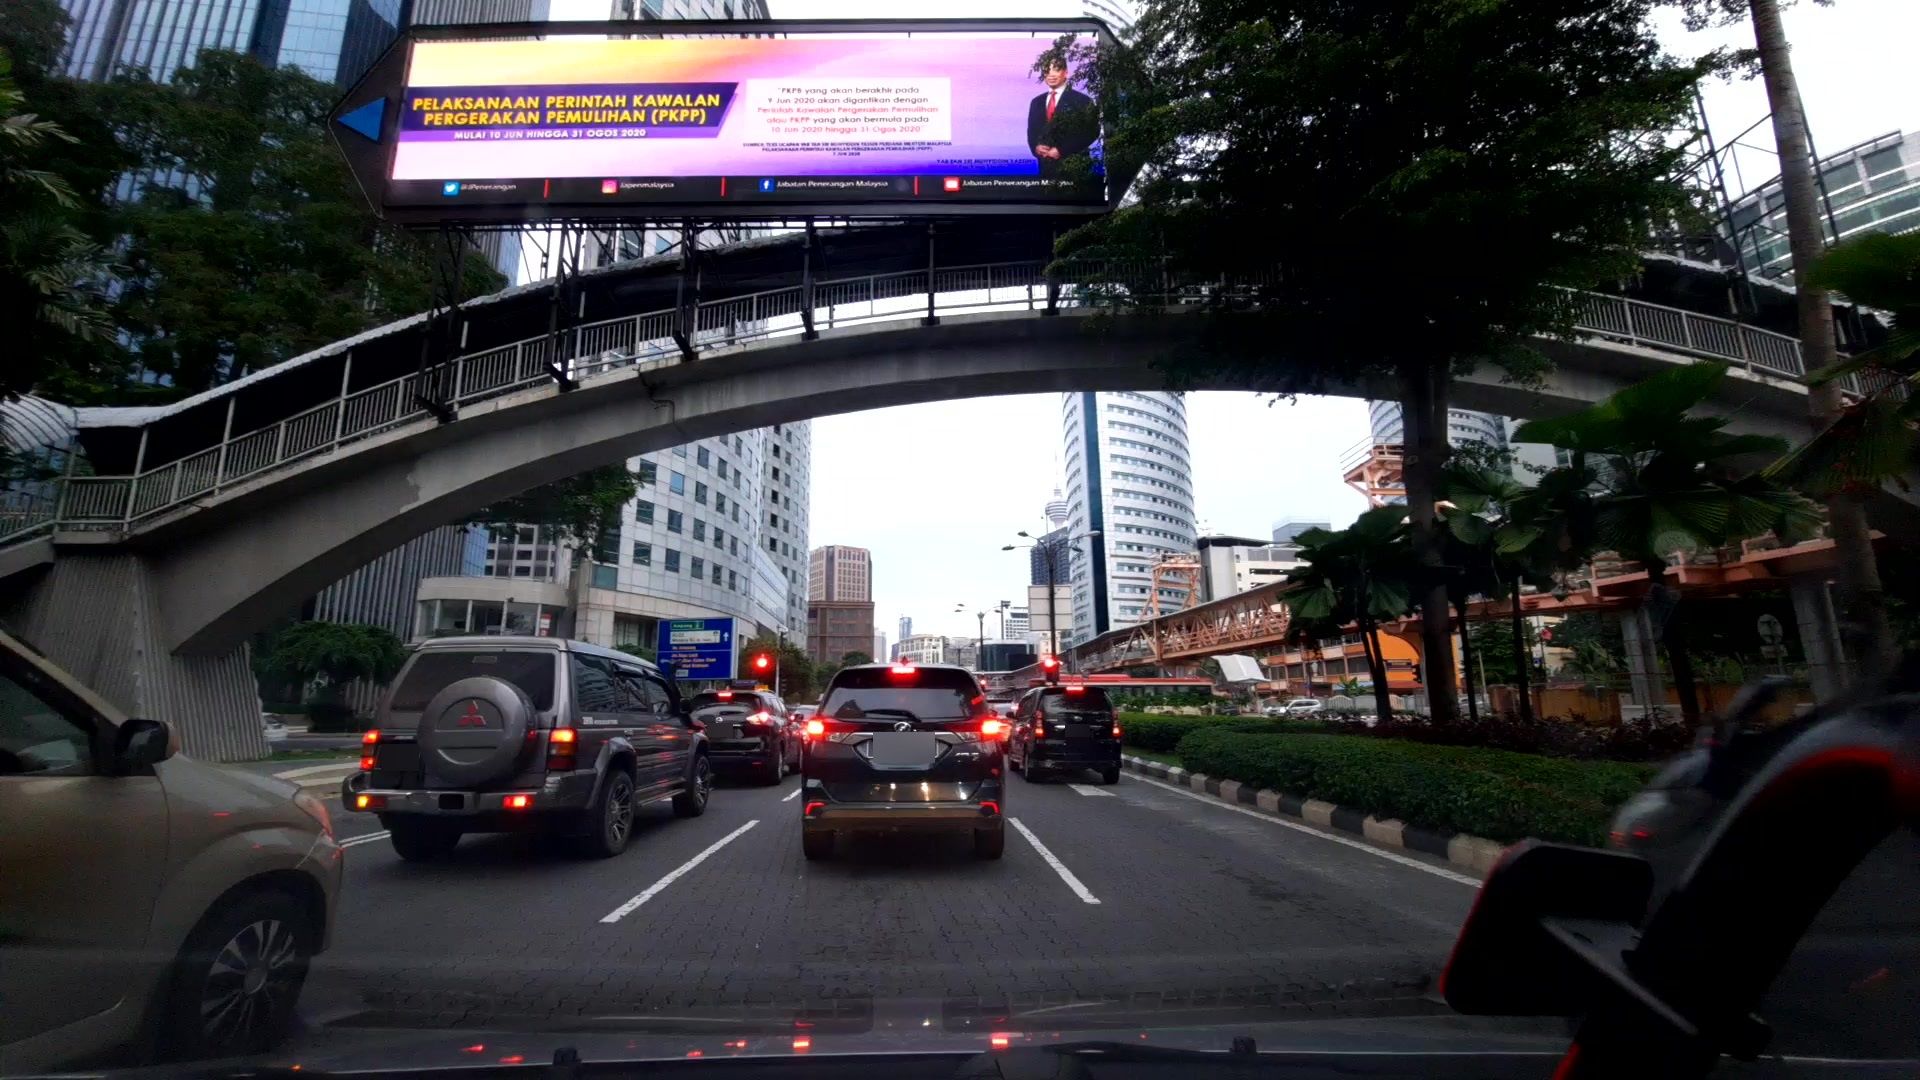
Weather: cloudy
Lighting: day
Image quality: good
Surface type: driving surface
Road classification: footway, track, steps
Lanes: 1
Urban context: urban centre
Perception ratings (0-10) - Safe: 6.29, Lively: 8.63, Beautiful: 5.16, Boring: 0.48, Depressing: 5.98, Wealthy: 4.43